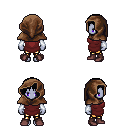
a pixel art fantasy rpg character, female body template, dark elf, purple skin, maroon tunic, gold greaves, black plain hairstyle, cloth hood, white cloth bracers, maroon shoes, four views (front, back, left, right), 2x2 character sprite sheet, small pixel art, hard edges, no anti-aliasing